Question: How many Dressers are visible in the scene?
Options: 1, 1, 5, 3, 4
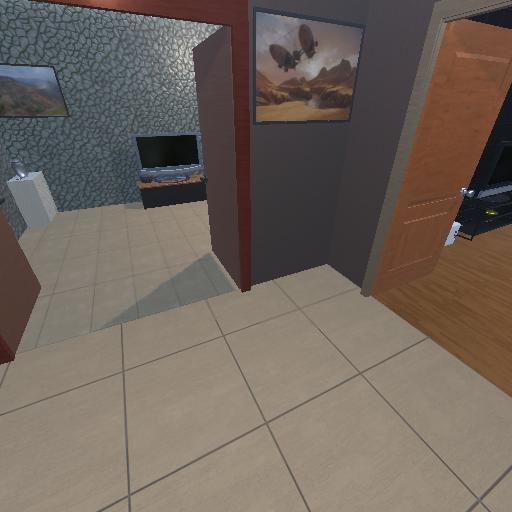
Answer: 1